The plot shows how the frequency content of a bearing vibration signal evolves over time (STFT spectrogram). Based on the visible evidence, which condition applies: normal, inner_race, outer_race, ball?
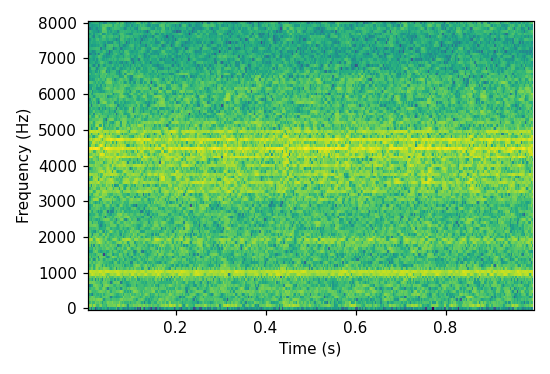
Answer: outer_race